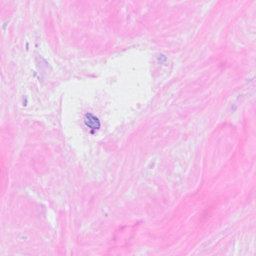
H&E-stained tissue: Breast